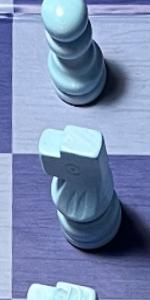
Label: Knight_White